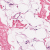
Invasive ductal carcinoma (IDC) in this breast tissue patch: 0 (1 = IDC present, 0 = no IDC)